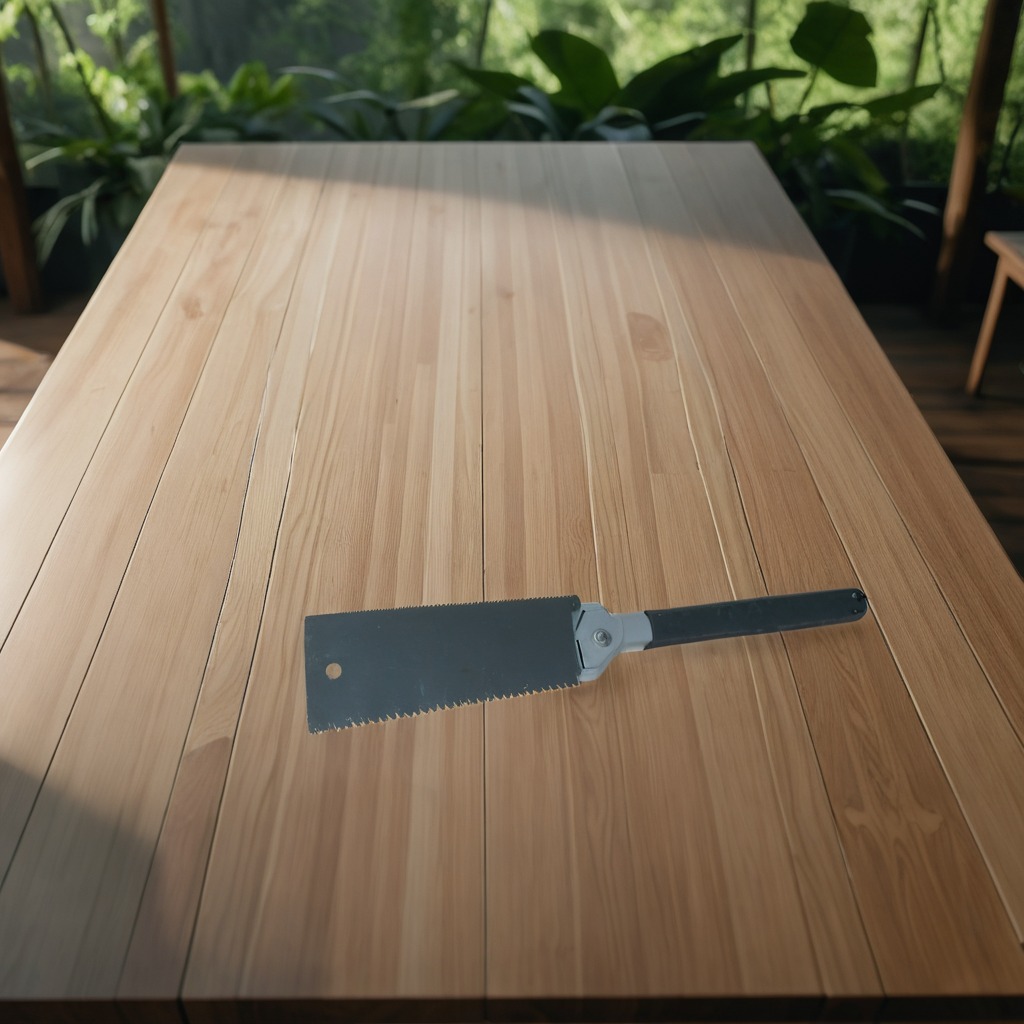
A metal saw is lying on the wooden table inside a jungle field workshop tent humid ambient light worn but